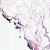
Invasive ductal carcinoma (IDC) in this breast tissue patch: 0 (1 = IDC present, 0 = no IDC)